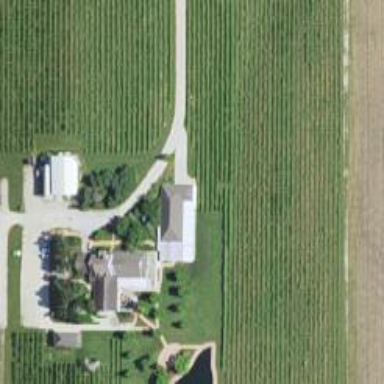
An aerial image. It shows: Vineyard with grape crops.